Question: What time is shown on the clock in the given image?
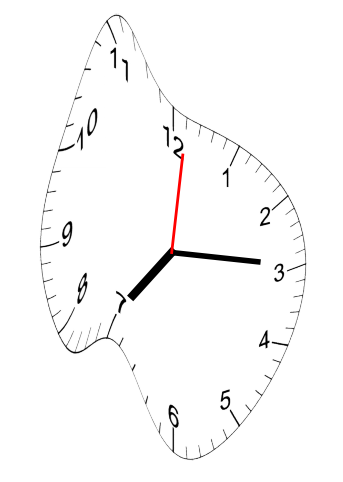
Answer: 07:15:01